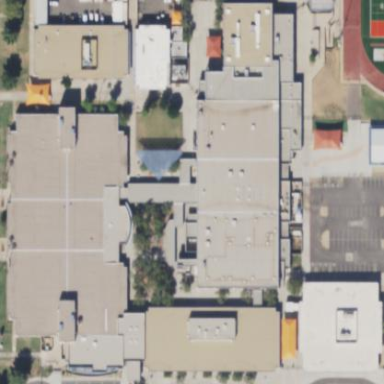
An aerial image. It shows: School building.